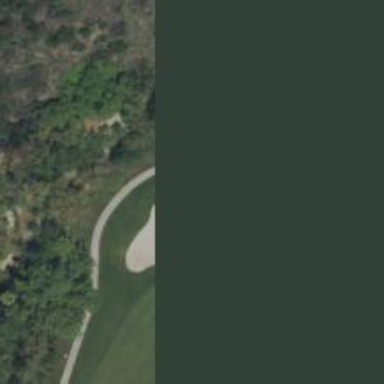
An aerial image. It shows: Grassy area designated as golf fairway.